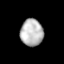
Tissue: lung
Cell type: T cells
Senescence score: 0.1443
Nuclear area (px): 598
Mean DAPI intensity: 185.348